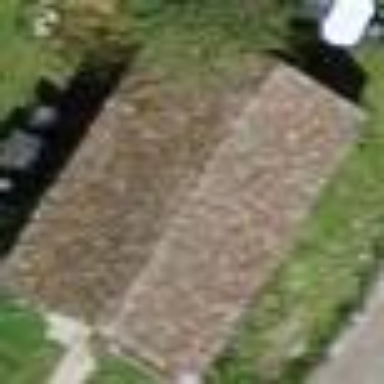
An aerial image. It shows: Shed building.